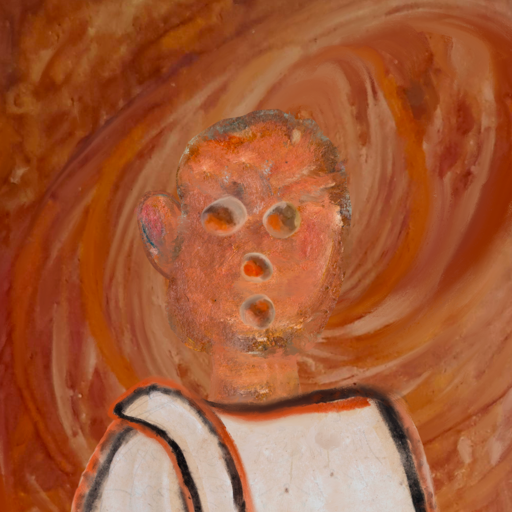
Background: Pious_Lady, Head And Neck Front: Boggyland, Face Front: Rupkatha, Bust: Roy_Bahadur, Hair Front: Blank, Head Accessory: Blank, Second Necklace: Blank, Necklace: Blank, Baby: Blank